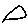
Label: triangle